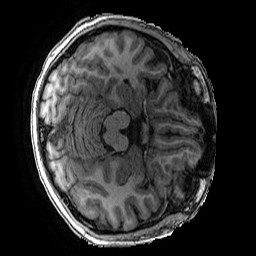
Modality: T1w
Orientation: axial
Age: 14
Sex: female
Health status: ill
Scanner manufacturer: ge
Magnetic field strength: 3 T
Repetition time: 0.007664 s
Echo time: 0.00342 s